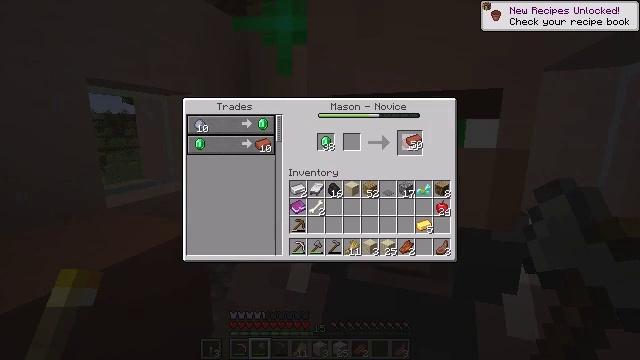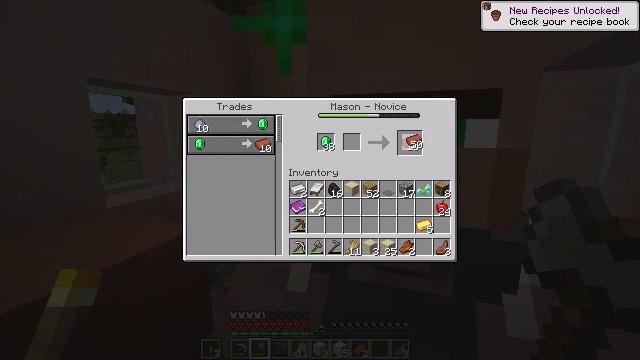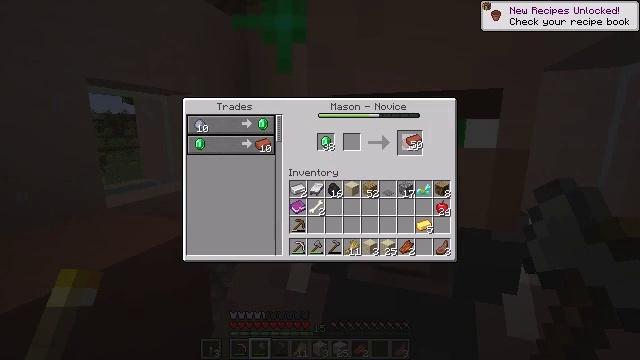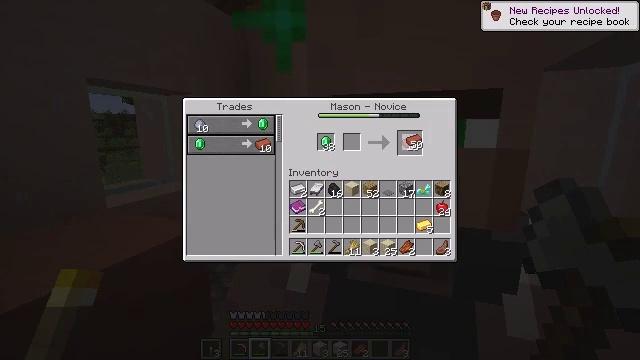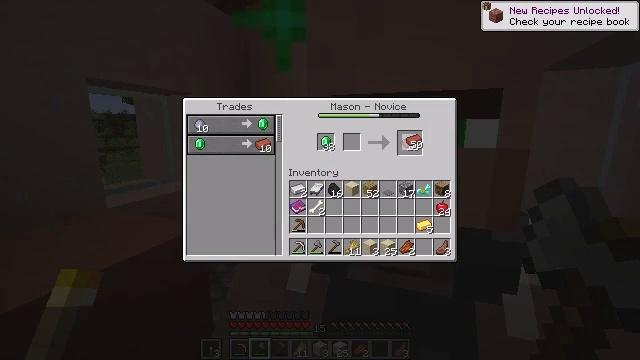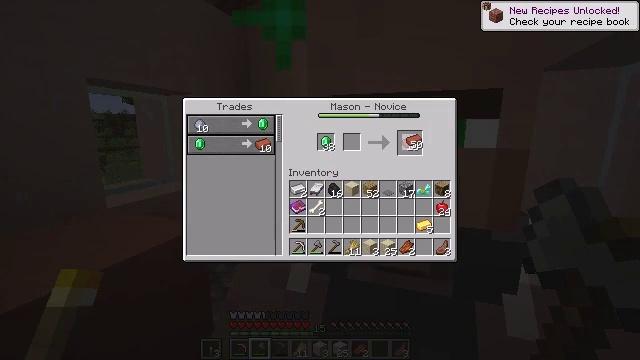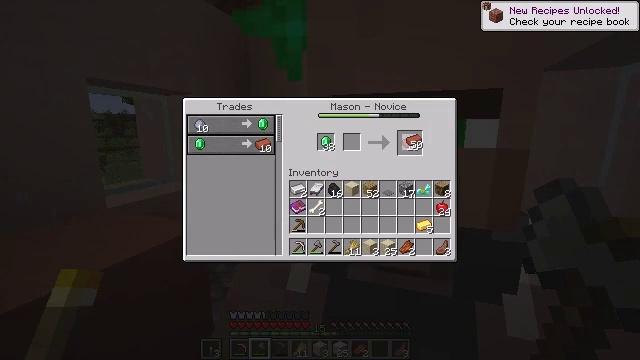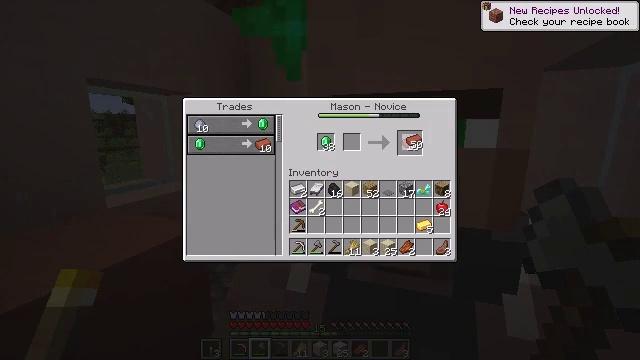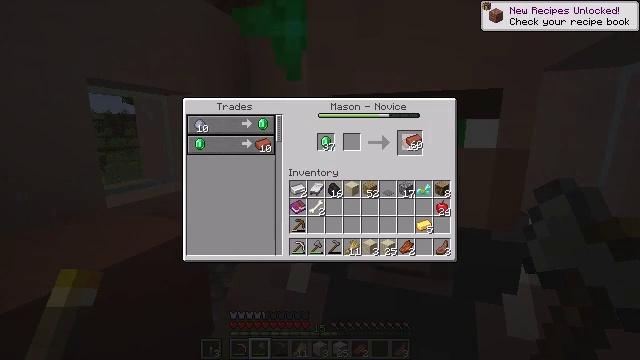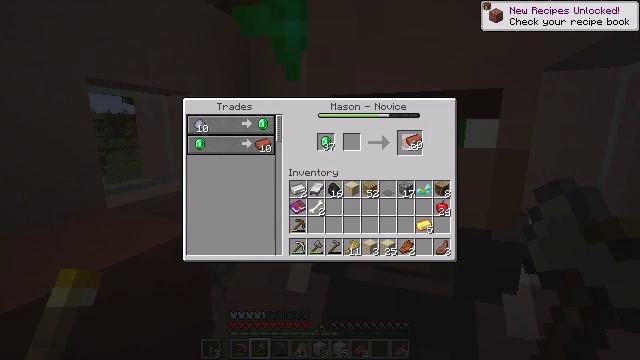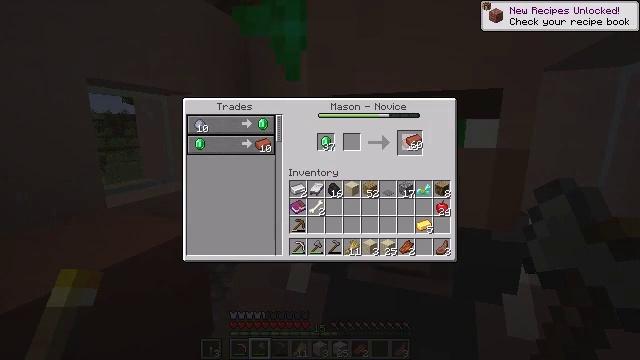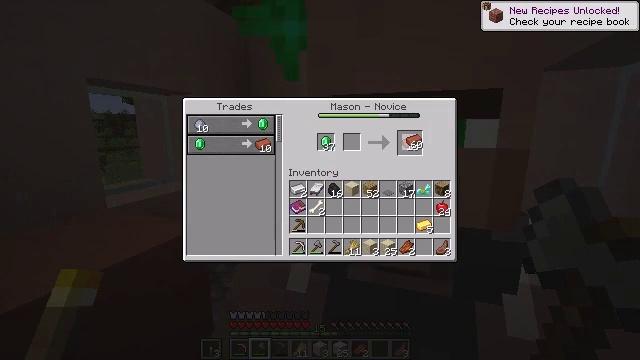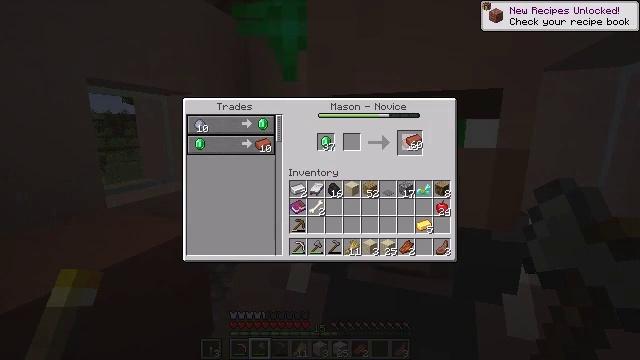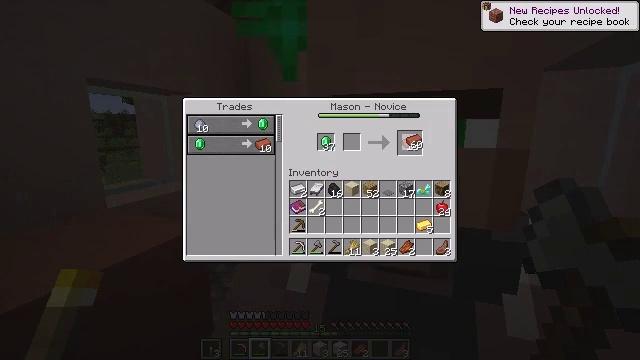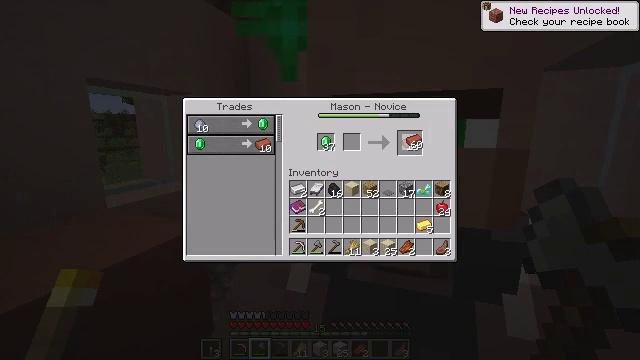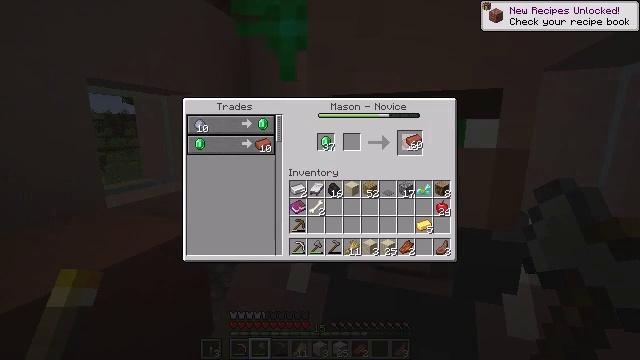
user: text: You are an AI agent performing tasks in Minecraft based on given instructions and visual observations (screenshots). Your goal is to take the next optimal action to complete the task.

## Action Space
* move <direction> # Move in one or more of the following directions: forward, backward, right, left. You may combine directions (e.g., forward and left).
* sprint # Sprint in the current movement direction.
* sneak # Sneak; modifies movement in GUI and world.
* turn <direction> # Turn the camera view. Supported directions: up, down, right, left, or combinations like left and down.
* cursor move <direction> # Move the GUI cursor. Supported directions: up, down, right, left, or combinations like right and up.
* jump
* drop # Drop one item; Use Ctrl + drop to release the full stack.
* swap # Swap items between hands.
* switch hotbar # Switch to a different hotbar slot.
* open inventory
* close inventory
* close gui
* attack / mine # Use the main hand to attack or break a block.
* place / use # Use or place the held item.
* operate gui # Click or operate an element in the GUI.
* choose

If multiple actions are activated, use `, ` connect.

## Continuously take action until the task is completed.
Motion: motion action
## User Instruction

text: Craft a brick.
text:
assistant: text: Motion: no_op
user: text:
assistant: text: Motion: no_op
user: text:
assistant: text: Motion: no_op
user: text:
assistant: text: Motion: no_op
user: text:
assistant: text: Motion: operate gui
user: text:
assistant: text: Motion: operate gui
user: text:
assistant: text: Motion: operate gui
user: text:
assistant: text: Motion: no_op
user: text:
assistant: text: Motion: no_op
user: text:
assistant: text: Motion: no_op
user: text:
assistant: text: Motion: no_op
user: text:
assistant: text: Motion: no_op
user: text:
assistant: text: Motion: operate gui
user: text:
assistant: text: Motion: operate gui
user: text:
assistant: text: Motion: operate gui
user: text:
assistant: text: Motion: no_op
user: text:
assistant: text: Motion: no_op
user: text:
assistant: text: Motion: no_op
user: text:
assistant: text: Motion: no_op
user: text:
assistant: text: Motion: no_op
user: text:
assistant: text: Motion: operate gui
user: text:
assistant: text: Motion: operate gui
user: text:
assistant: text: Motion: operate gui
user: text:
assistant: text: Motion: no_op
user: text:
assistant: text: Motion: no_op
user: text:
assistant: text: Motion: no_op
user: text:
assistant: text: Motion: no_op
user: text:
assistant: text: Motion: no_op
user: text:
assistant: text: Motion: no_op
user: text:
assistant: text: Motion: no_op